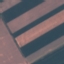
Land use / land cover class: AnnualCrop